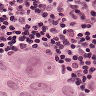
Metastatic tissue present: yes